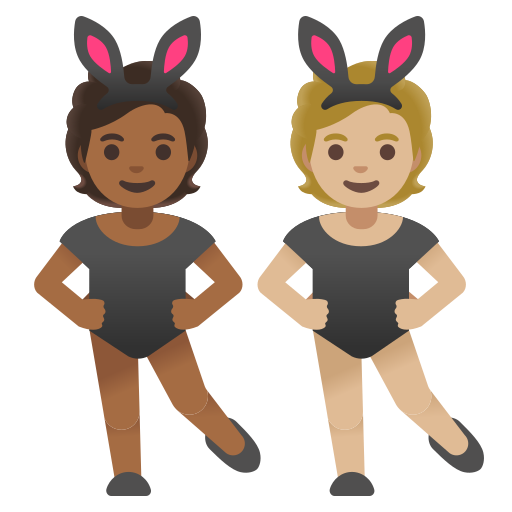
Emoji: 🧑🏾‍🐰‍🧑🏼